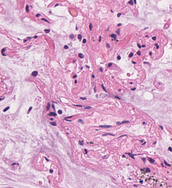
Tumor epithelial tissue: no
Tumor-associated stroma tissue: no
Normal tissue: yes